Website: macys
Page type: account-selection
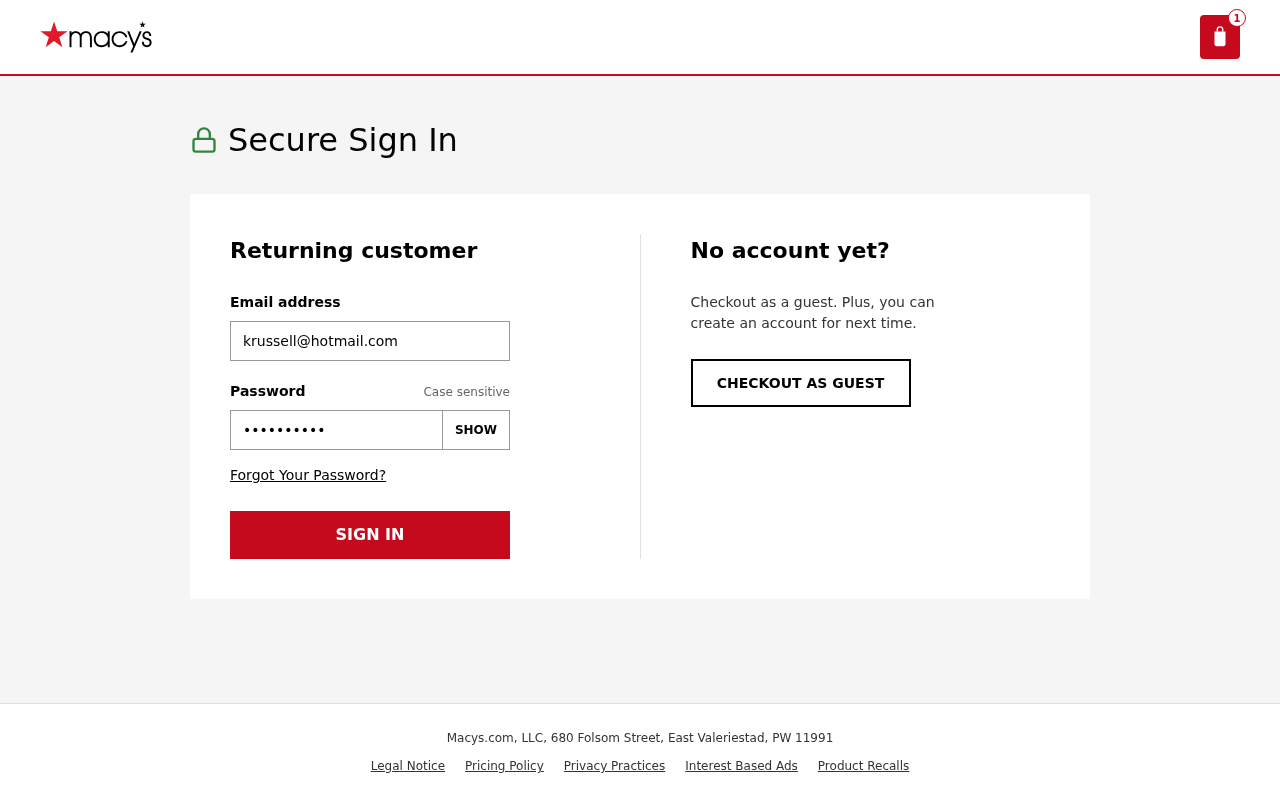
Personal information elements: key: PII_EMAIL
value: krussell@hotmail.com
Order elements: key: ORDER_NUM_ITEMS
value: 1